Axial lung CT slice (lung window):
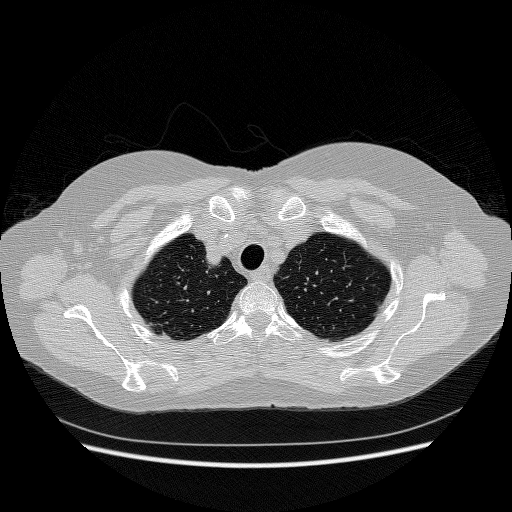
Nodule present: no